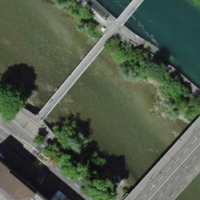
EUNIS habitat code: 57
Species observed at this site:
Tachybaptus ruficollis
Accipiter nisus
Corvus corone
Motacilla cinerea
Cyanistes caeruleus
Fulica atra
Alcedo atthis
Anas platyrhynchos
Troglodytes troglodytes
Aix galericulata
Passer domesticus
Falco peregrinus
Buteo buteo
Carduelis carduelis
Turdus merula
Chroicocephalus ridibundus
Columba palumbus
Phalacrocorax carbo
Larus michahellis
Cygnus olor
Gallinula chloropus
Parus major
Erithacus rubecula
Mergus merganser
Milvus milvus
Pica pica
Columba livia
Motacilla alba